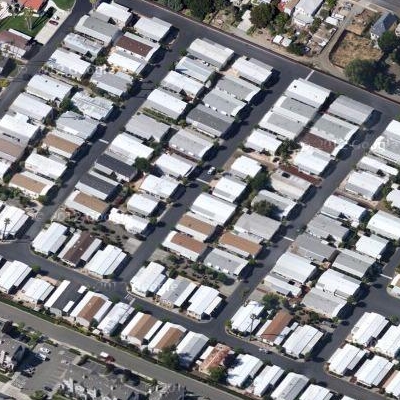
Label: fResident